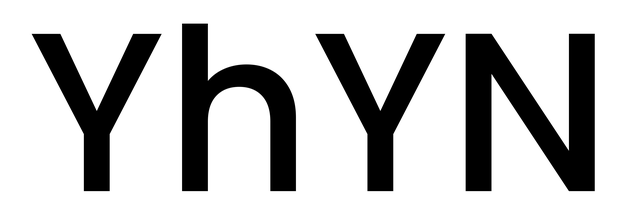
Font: Poppins-Medium